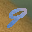
Label: 9